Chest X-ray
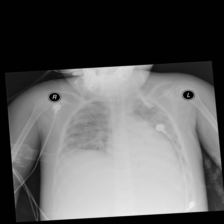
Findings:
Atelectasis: positive
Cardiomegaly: negative
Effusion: negative
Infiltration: negative
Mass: negative
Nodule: negative
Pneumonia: negative
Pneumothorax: negative
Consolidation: positive
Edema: negative
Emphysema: negative
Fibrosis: negative
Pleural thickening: negative
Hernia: negative